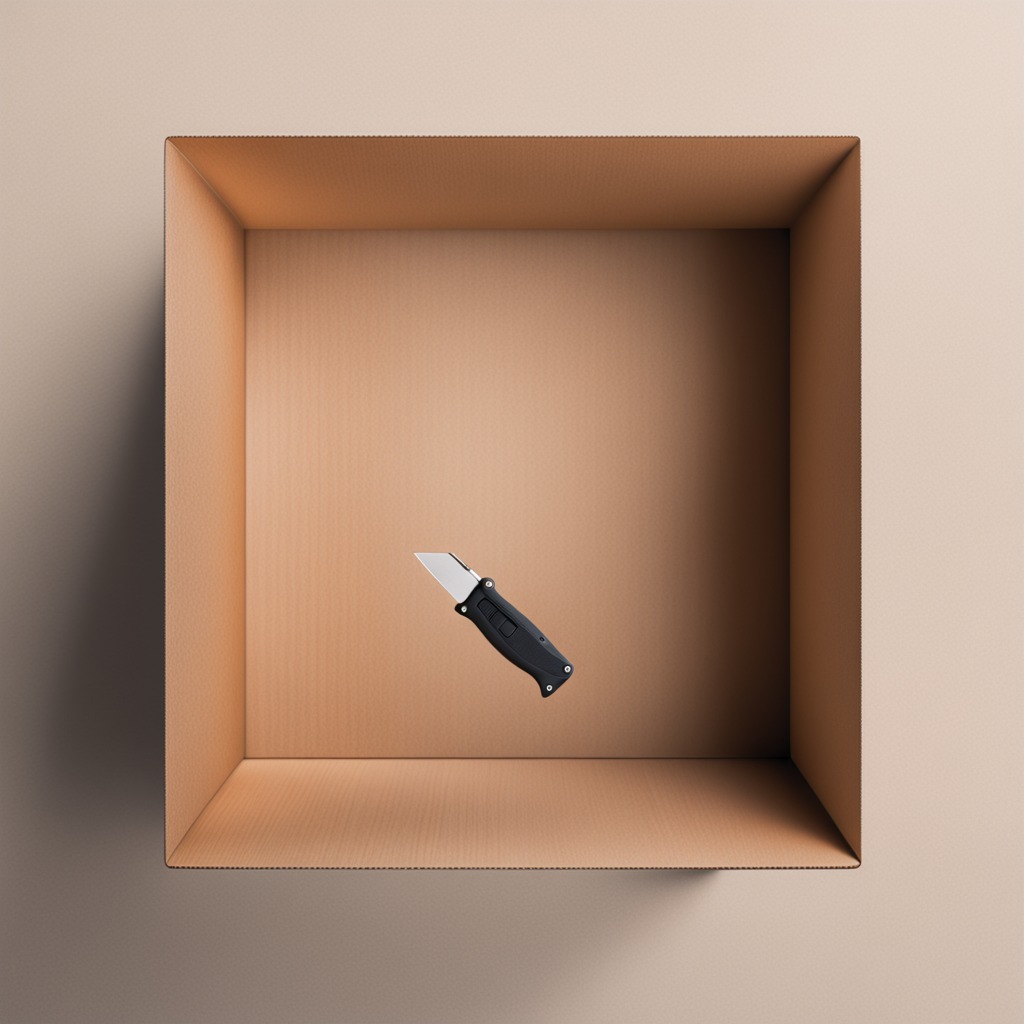
A utility knife is lying on the cardboard box surface.